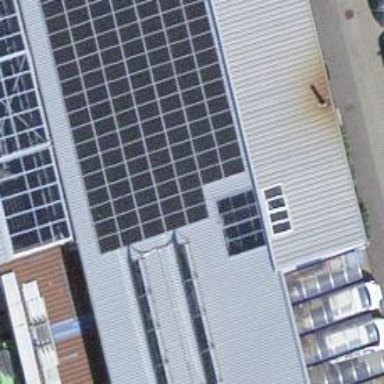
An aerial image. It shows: Solar photovoltaic panel generator.